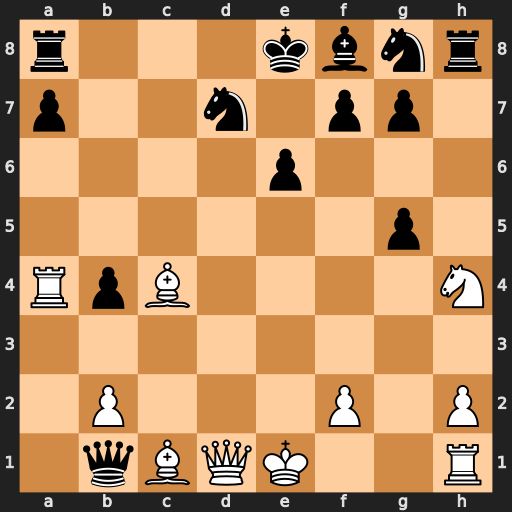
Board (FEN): r3kbnr/p2n1pp1/4p3/6p1/RpB4N/8/1P3P1P/1qBQK2R
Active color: w
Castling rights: Kkq
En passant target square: -
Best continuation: Bd3 Qxd3 Qxd3